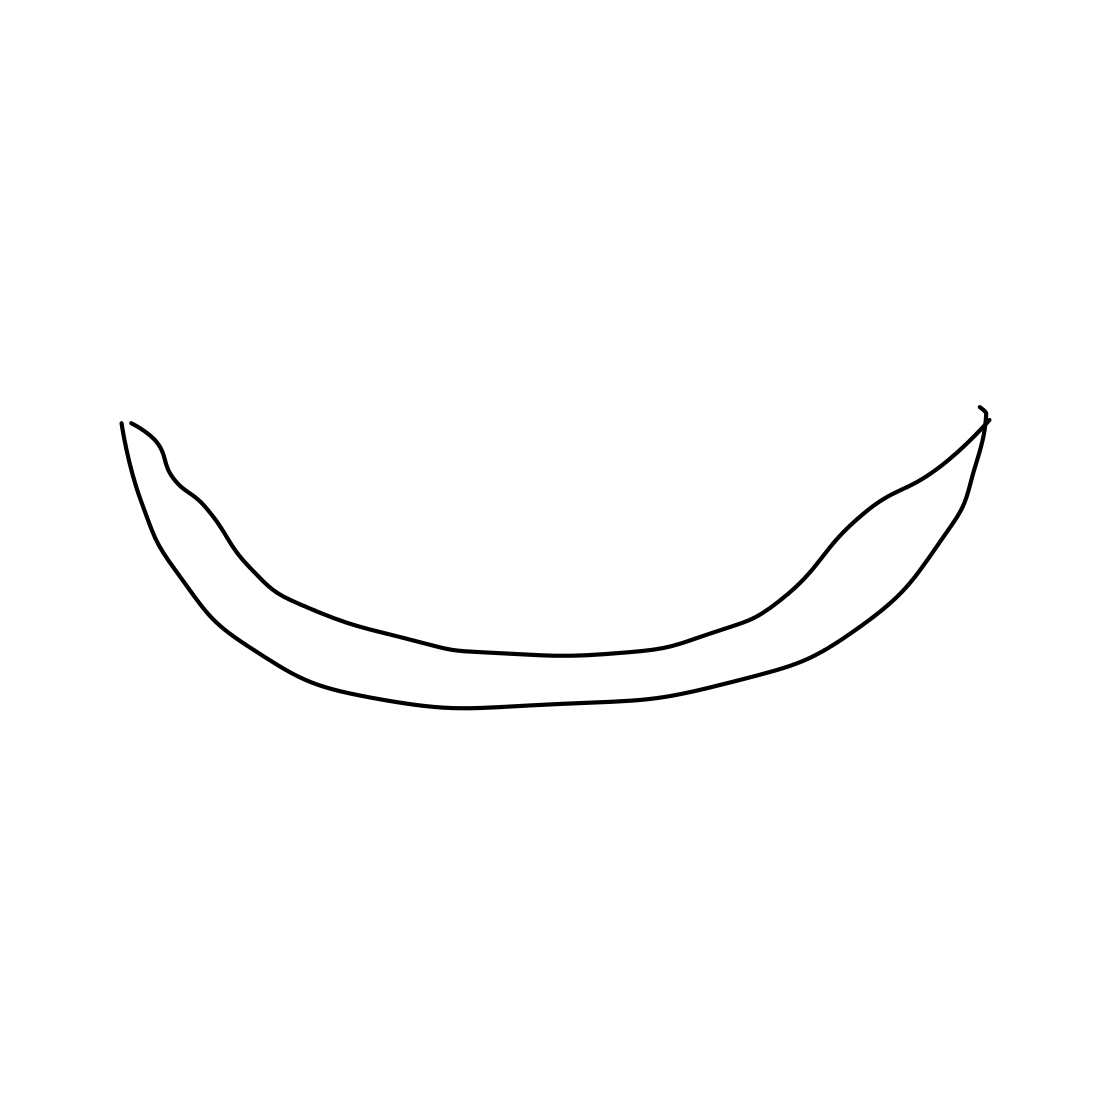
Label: moon